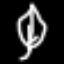
Label: leaf